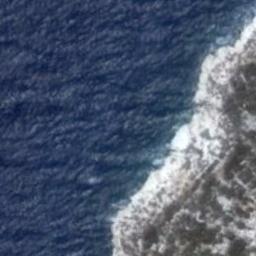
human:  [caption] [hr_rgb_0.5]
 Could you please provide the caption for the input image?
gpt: The type of beach is rocky coast and the color of the seawater is dark blue .

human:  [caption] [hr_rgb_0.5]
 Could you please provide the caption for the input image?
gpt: The sea surface is composed of dark blue, White and dark gray .

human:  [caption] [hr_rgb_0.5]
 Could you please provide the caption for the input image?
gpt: The beach is composed of deep blue seawater and a coast with sparse plants .

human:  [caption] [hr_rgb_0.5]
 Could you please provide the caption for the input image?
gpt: There is no vegetation near the beach .

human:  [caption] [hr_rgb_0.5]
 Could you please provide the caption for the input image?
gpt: Many green plants are on the beach .